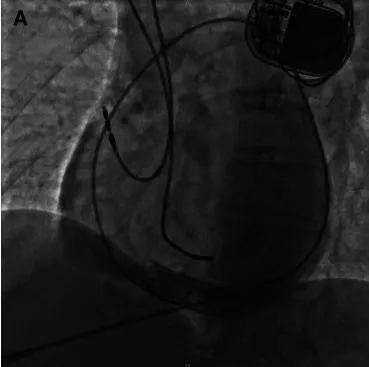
A fluoroscopy image of case 3 showing initial active fixation lead in lateral RA and moderate pericardial effusion [(A) LAO view.
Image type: radiology (x_ray)